Aerial crown-view tile of a tropical tree (Barro Colorado Island, Panama), acquired 20241216:
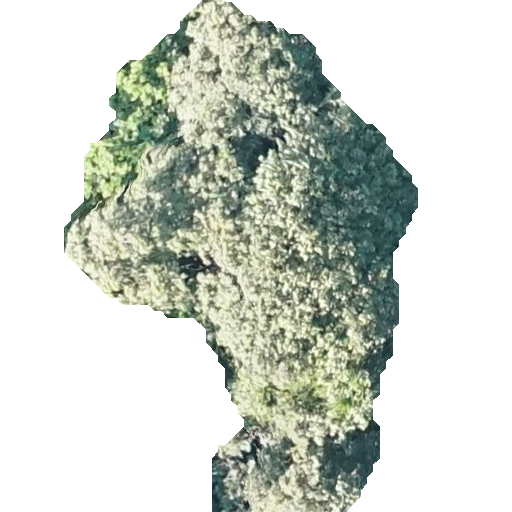
Species: Apeiba membranacea
GBIF accepted scientific name: Apeiba membranacea
Crown area: 165.976 m²